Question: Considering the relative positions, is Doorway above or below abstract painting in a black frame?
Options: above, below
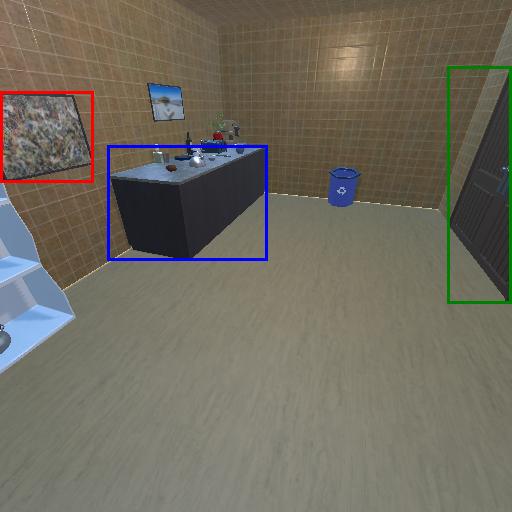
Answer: above